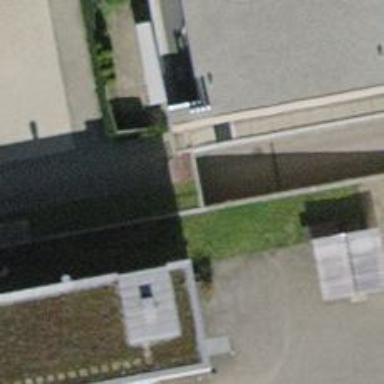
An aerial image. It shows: Parking entrance.